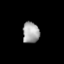
Tissue: lung
Cell type: Endothelial cells
Senescence score: 0.5508
Nuclear area (px): 346
Mean DAPI intensity: 165.295